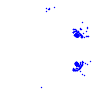
Particle: electron